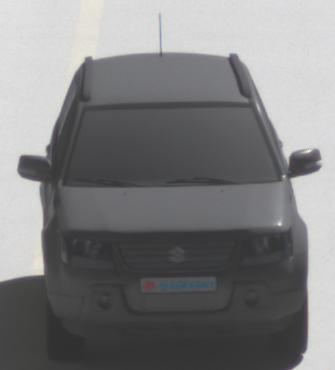
Make: Suzuki
Model: Grand Vitara
Detailed model: Gen. 1 JT
Model produced from: 2009
Model produced until: 2012
Doors: 5
Color: gray
Road condition: dry road
Daytime: midday
Contrast: high contrast